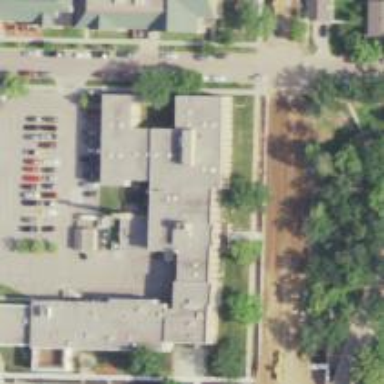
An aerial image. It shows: Healthcare facility identified as hospital.